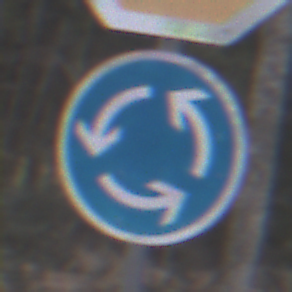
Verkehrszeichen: Kreisverkehr
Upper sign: Stop
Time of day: Midday
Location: Outdoor (Nature)
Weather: Overcast
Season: Autumn
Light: Natural